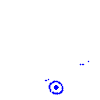
Particle: pion